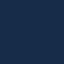
Label: SeaLake